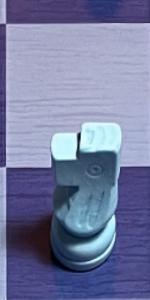
Label: Knight_White